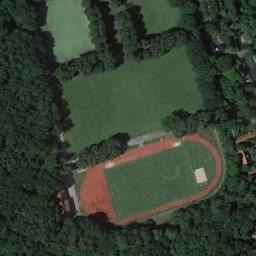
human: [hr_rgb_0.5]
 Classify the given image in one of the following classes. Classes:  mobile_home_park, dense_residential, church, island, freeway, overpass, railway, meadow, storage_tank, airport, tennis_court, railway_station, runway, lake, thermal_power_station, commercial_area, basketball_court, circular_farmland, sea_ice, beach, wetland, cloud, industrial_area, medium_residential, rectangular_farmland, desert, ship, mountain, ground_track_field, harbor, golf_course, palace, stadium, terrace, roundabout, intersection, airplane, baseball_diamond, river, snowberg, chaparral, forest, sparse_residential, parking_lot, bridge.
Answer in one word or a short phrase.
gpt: ground_track_field